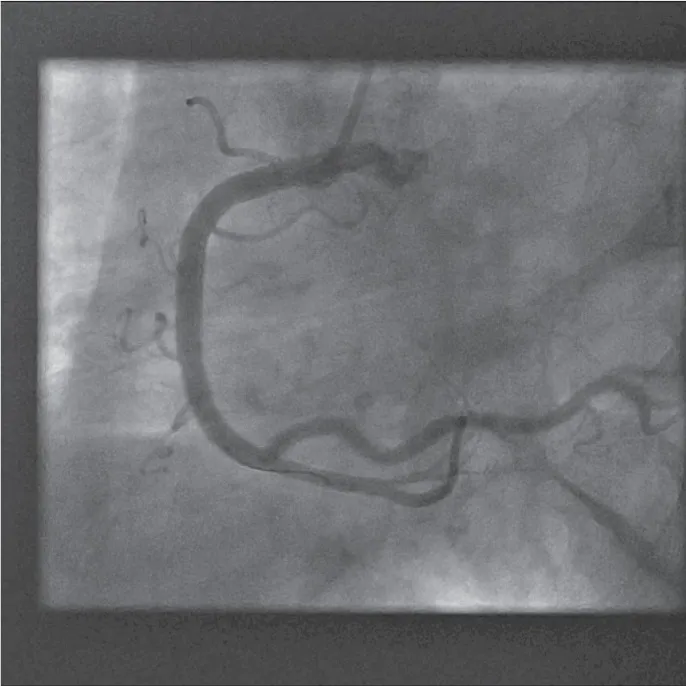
Final result after transradial intervention.
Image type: radiology (ultrasound)